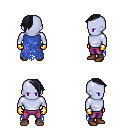
a pixel art fantasy rpg character, male body template, dark elf, purple skin, blue tattered cape, magenta pants, raven long mohawk hairstyle, gold gloves, brown shoes, four views (front, back, left, right), 2x2 character sprite sheet, small pixel art, hard edges, no anti-aliasing